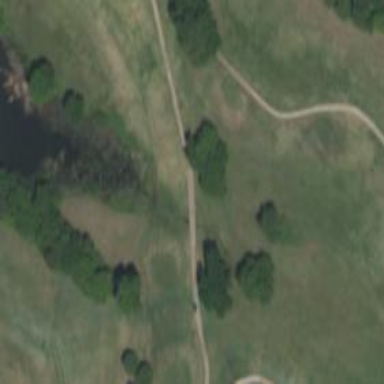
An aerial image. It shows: Path for golf carts.